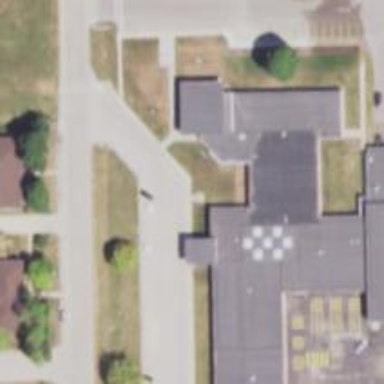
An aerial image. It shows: School building.